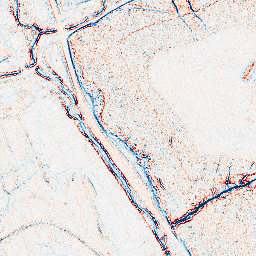
Category: edge_preserving
Decomposition family: bilateral
Decomposition parameters: d: 5
sigma_color: 50
sigma_space: 100
Upsampling method: quintic
Upsampling parameters: scale: 8
Upsampling scale: 8